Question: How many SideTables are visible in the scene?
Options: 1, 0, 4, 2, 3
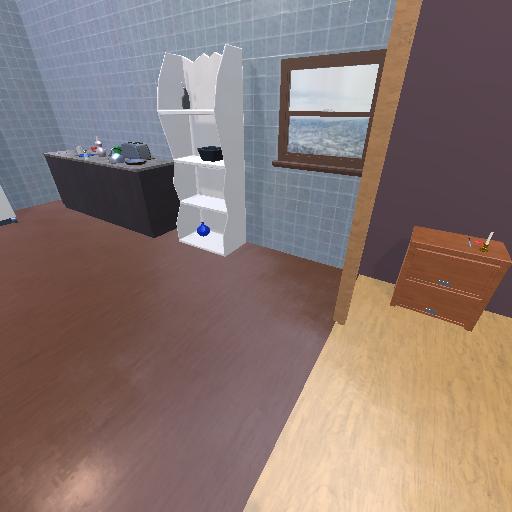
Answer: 1